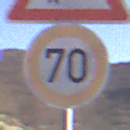
Verkehrszeichen: Geschwindigkeit70
Zusatzzeichen oben: DoppelkurveRechts
Umgebung: Outdoor, Nature
Tageszeit: MorningAfternoon
Wetter: Clear
Licht: Natural
Jahreszeit: NotSpecified
Kontrast: HighContrast